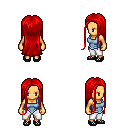
a pixel art fantasy rpg character, female body template, human, tanned skin, blue vest, white pants, red extra-long hairstyle, ghillies, four views (front, back, left, right), 2x2 character sprite sheet, small pixel art, hard edges, no anti-aliasing